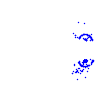
Particle: electron